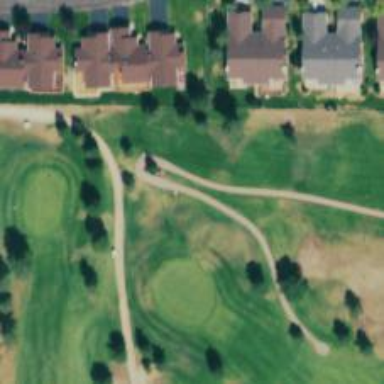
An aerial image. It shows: Path designated for golf carts.